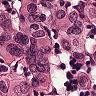
Metastatic tissue present: yes